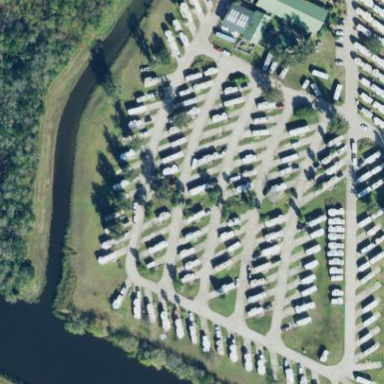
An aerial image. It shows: Caravan site for tourism.